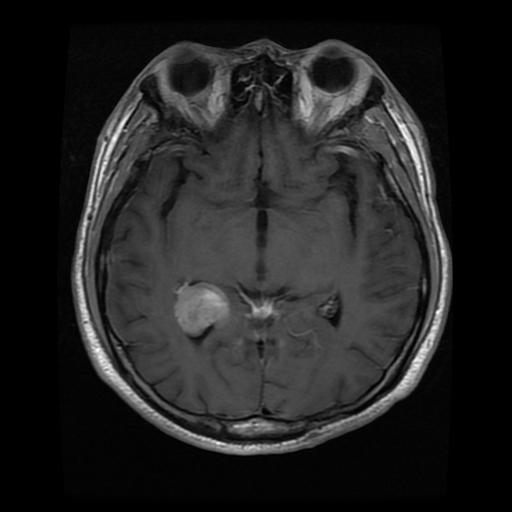
Label: meningioma